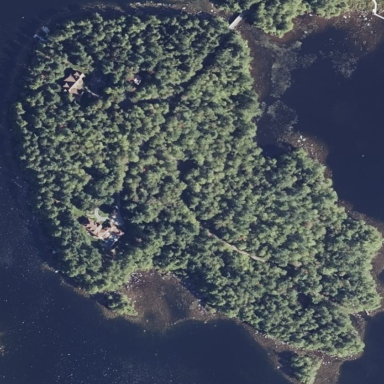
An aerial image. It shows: Island.